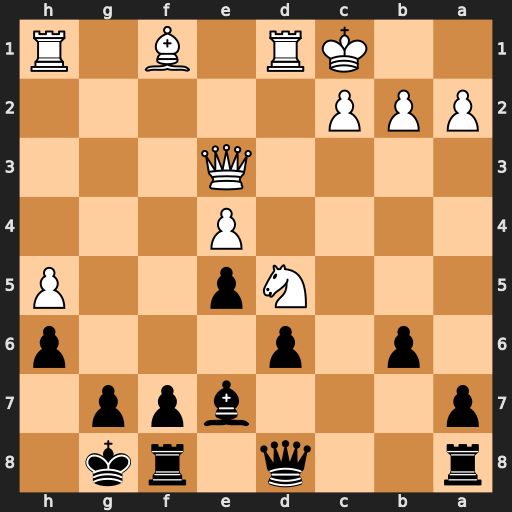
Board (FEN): r2q1rk1/p3bpp1/1p1p3p/3Np2P/4P3/4Q3/PPP5/2KR1B1R
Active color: b
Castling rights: -
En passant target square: -
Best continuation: Bg5 Kb1 Bxe3